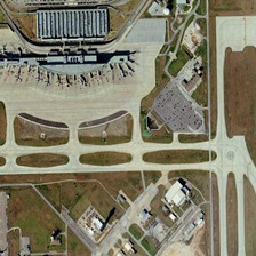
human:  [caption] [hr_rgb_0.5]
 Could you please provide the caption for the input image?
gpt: the ground is brown, the roads are grey and the buildings are grey .

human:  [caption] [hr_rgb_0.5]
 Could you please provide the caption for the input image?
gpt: Many planes stopped at the terminal near the runway.

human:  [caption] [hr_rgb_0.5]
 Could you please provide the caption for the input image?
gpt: this is a big airport with some planes .

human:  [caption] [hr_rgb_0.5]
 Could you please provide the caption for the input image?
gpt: Many planes are parked in the terminal near the runway.

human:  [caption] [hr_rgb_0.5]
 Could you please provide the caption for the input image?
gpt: The airport is next to a round building .